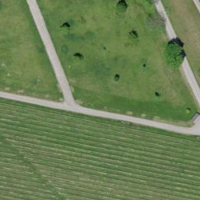
EUNIS habitat code: 25
Species observed at this site:
Silene latifolia